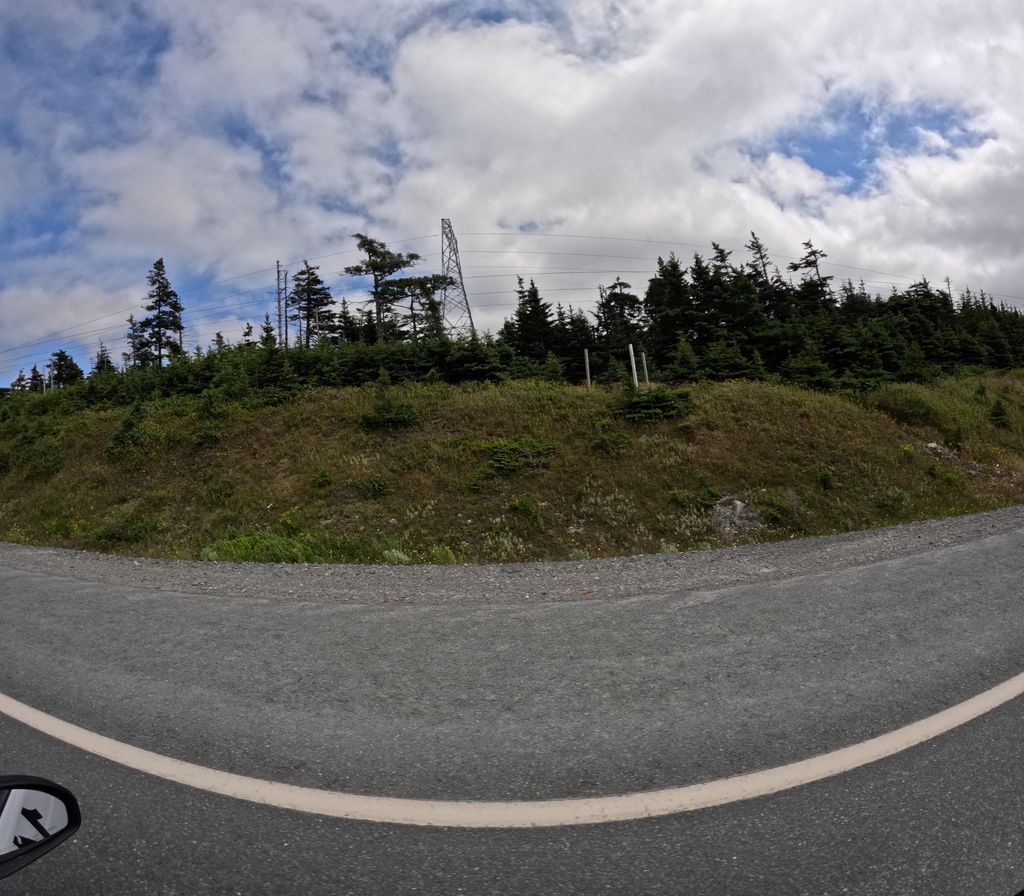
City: st_johns